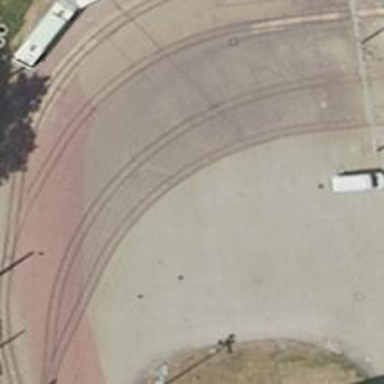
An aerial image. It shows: Tram railway running through service yard with electrified contact lines.